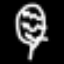
Label: leaf